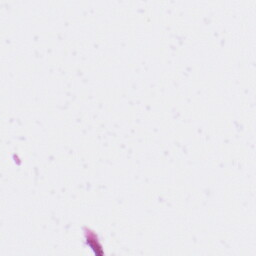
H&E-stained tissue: Skin